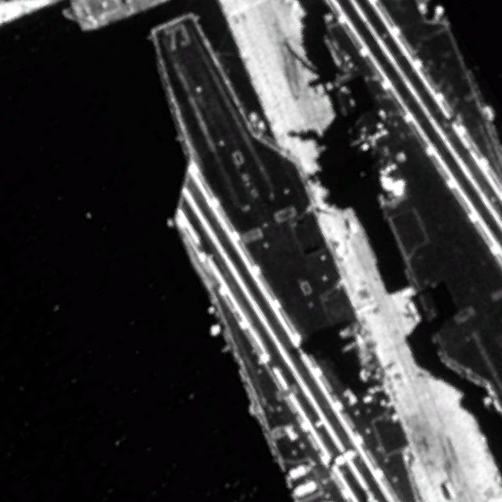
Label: aircraft_carrier